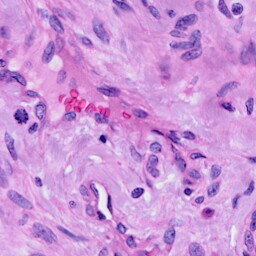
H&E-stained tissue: Cervix